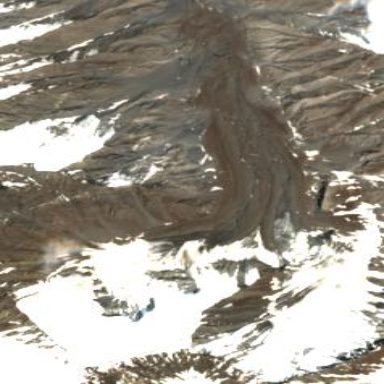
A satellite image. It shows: Stunning view of glacier.